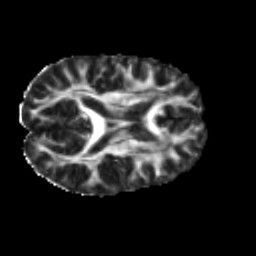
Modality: FA
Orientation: axial
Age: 35
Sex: male
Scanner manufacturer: ge
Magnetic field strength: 3 T
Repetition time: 7.8 s
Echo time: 0.0606 s